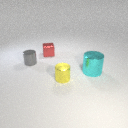
large cyan metal cylinder to the right of small gray metal cylinder